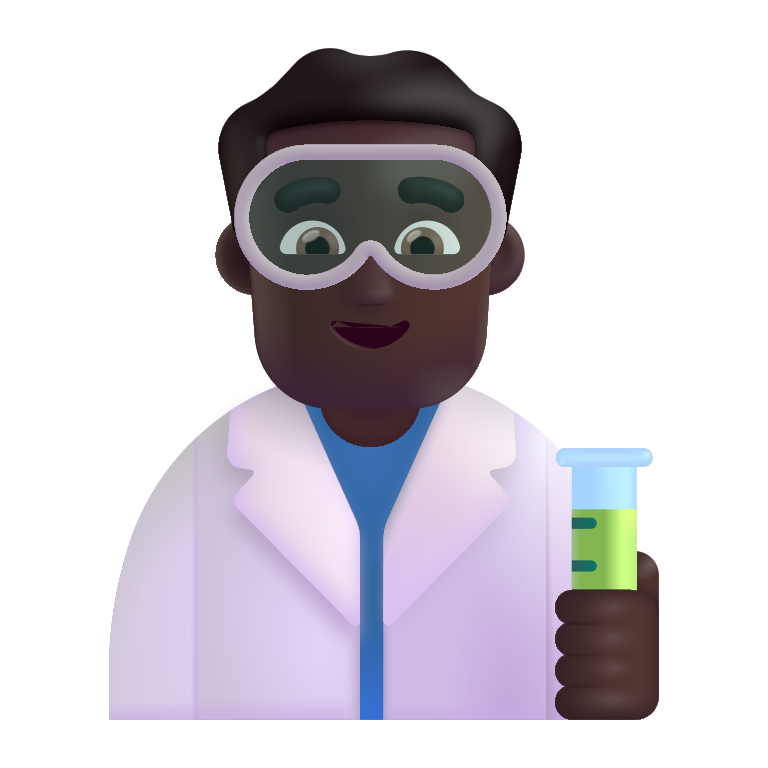
man scientist color dark